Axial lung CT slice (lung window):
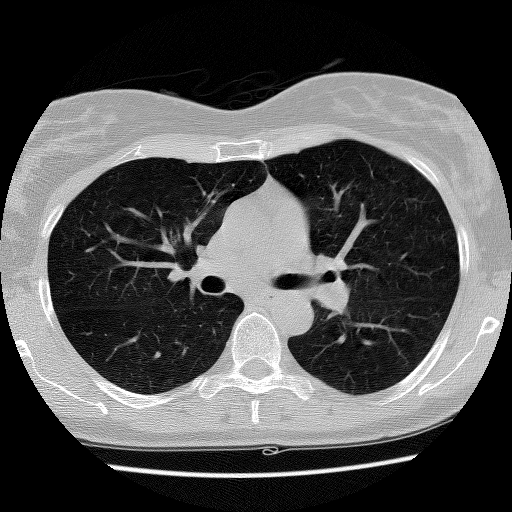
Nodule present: no